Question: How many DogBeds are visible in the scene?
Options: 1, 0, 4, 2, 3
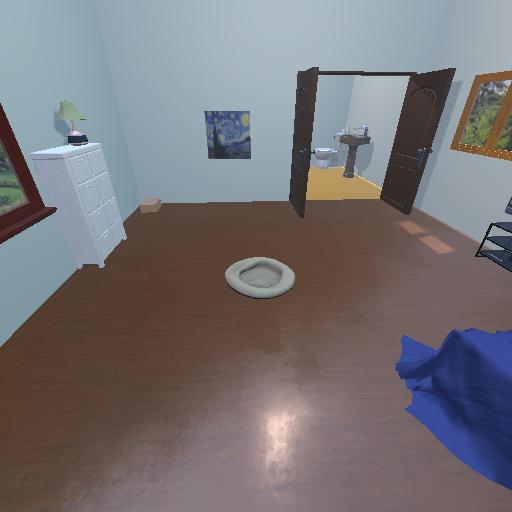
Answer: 1